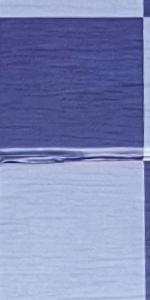
Label: Empty